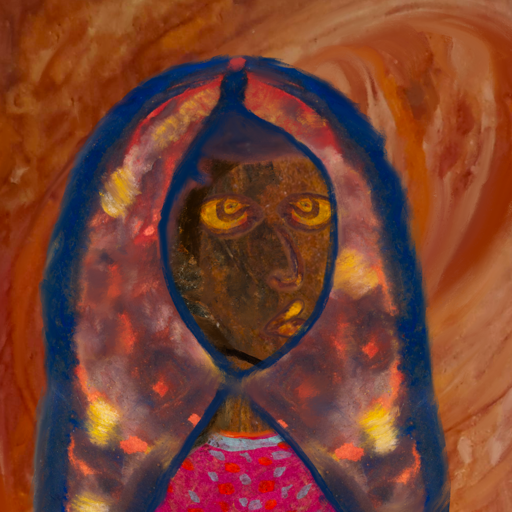
Background: Pious_Lady, Head And Neck Side: Mosgoul, Face Side: Comrade, Bust: Sisters, Hair Side: Gypsy_Queen, Head Accessory: Mother_And_Son_Mother_Scarf, Second Necklace: Blank, Necklace: Blank, Baby: Blank